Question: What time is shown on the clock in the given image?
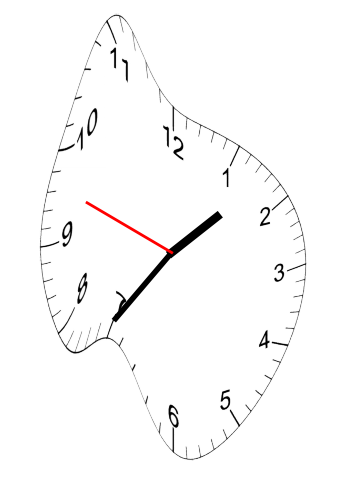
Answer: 01:35:48